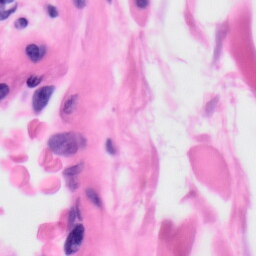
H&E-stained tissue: Skin